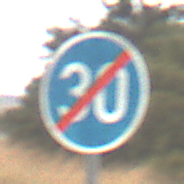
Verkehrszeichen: EndeMindestgeschwindigkeit
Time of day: MorningAfternoon
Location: Outdoor (Nature)
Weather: Overcast
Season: NotSpecified
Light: Natural